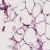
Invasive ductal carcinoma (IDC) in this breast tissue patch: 0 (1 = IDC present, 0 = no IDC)